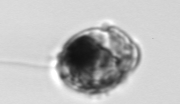
Label: Proterythropsis